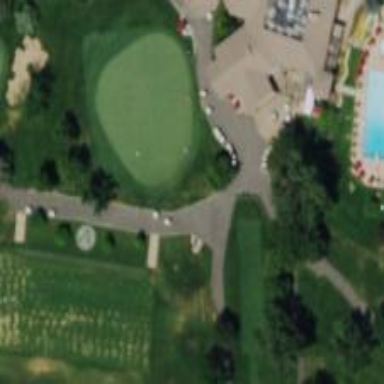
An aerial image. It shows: Path designated as golf cart path.